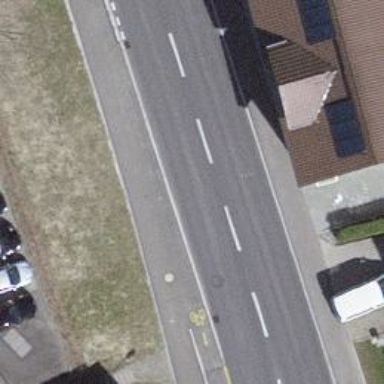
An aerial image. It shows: Secondary road with cycle track on the right.